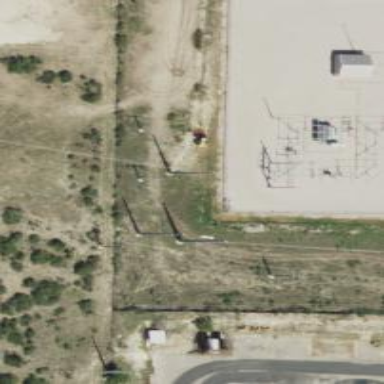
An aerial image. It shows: Power tower.